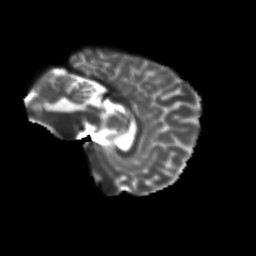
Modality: T2w
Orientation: sagittal
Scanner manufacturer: siemens
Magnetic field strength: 3 T
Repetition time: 9.2 s
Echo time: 0.084 s